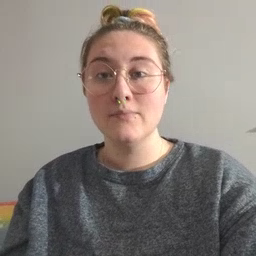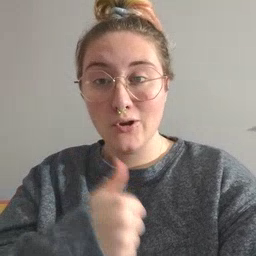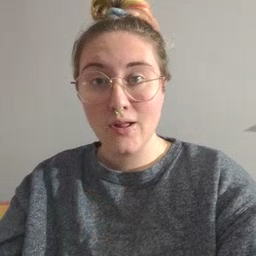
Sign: girl